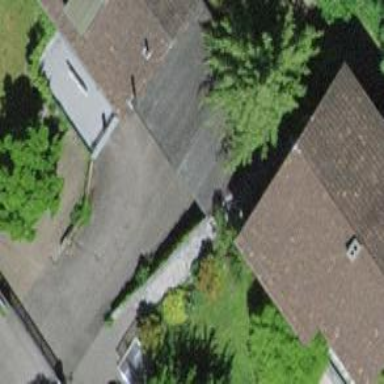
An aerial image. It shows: Garage.